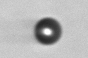
Label: bead